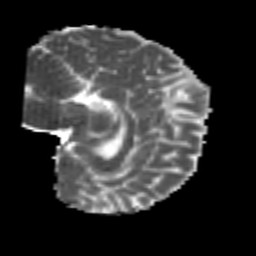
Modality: MD
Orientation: sagittal
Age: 26
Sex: female
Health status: healthy
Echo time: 0.074 s